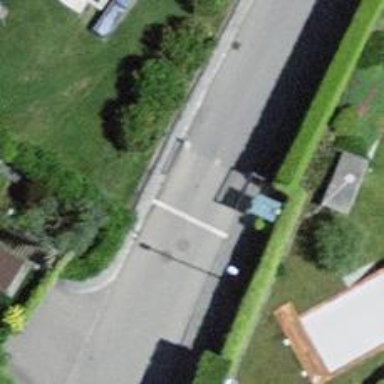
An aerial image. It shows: Gate.